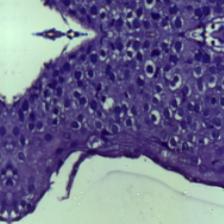
Diagnosis: OSCC